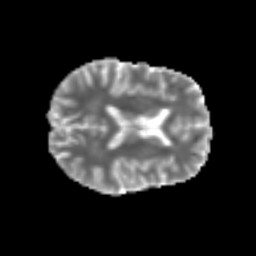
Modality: MD
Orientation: axial
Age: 44
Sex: male
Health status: ill
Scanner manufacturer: siemens
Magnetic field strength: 3 T
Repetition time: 8.7 s
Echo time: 0.11 s